Question: Today i successfully release my new update to my app. Then i discover that my app icon on iTunes is without glossy effect, but not in iTunes website.
Why this icons are different ? I changed nothing inside my info.plist file or project settings

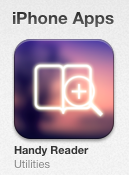
Answer: It's because Apple didn't update the iTunes website properly. Your icon will be shown without the gloss on a device.